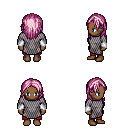
a pixel art fantasy rpg character, female body template, human, dark skin, chain mail, red pants, pink long hairstyle, white cloth bracers, four views (front, back, left, right), 2x2 character sprite sheet, small pixel art, hard edges, no anti-aliasing